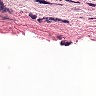
Metastatic tissue present: no